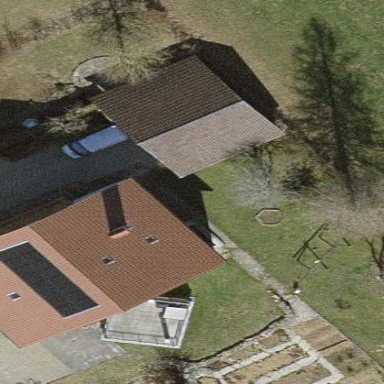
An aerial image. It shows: Detached building with gabled roof.